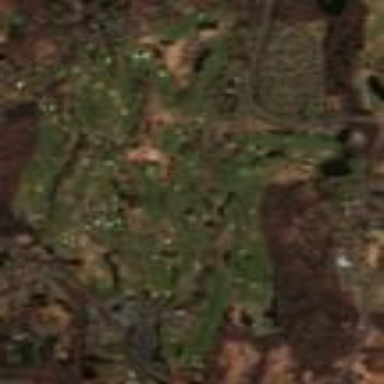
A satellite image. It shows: Country club with golf course as leisure land.